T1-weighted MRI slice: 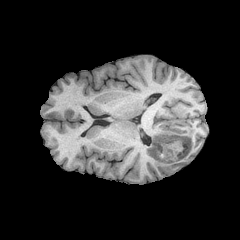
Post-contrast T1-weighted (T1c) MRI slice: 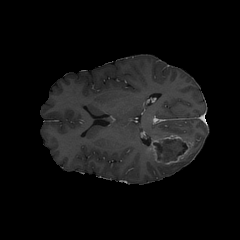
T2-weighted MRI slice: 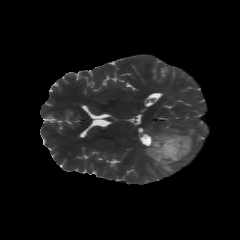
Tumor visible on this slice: yes